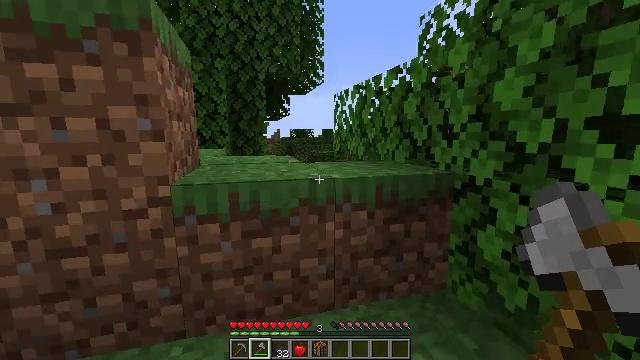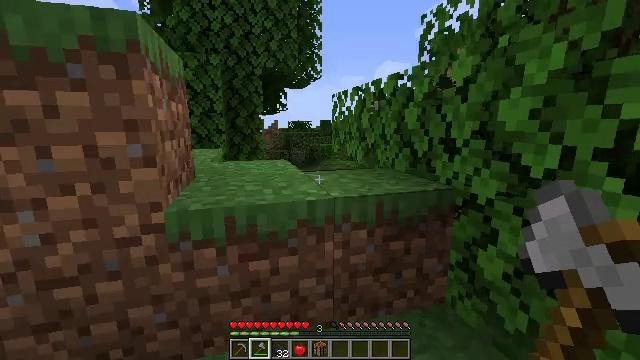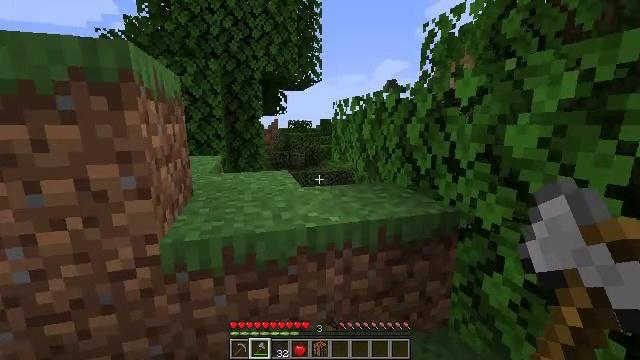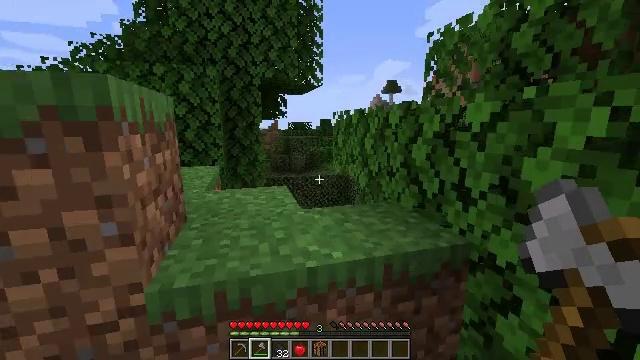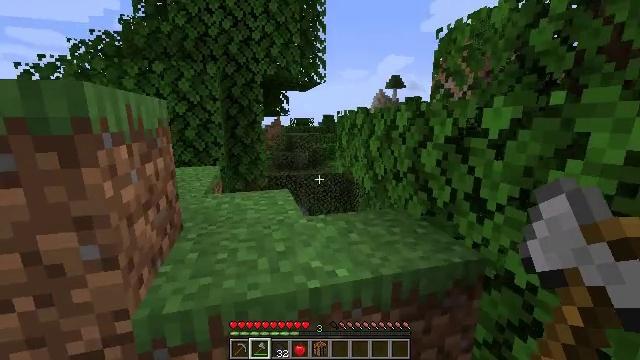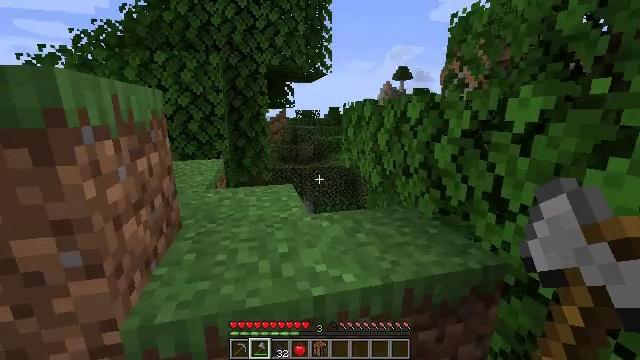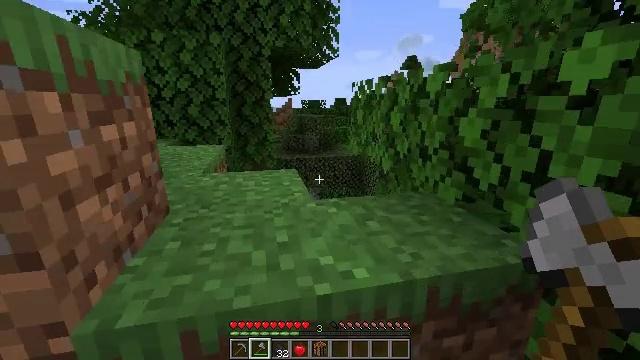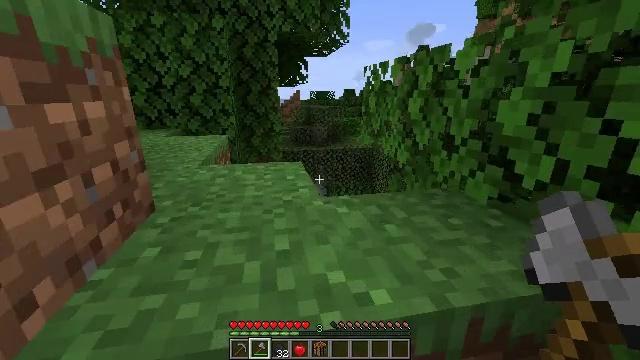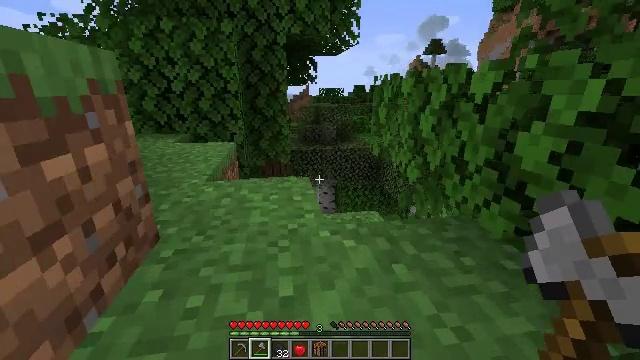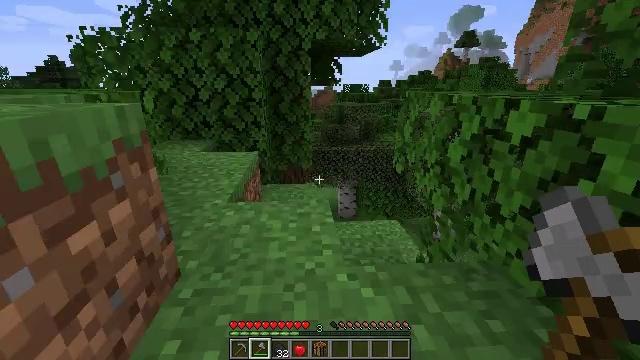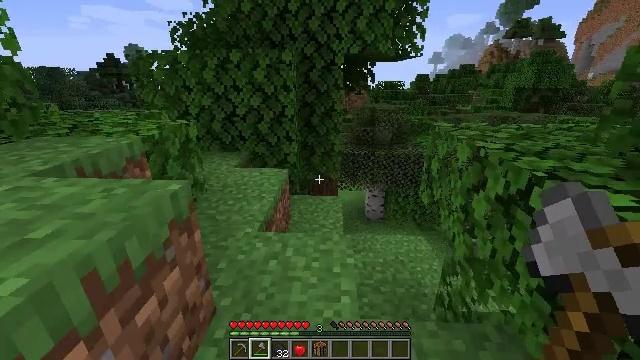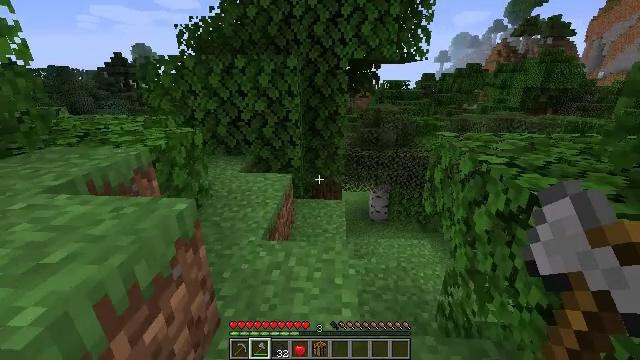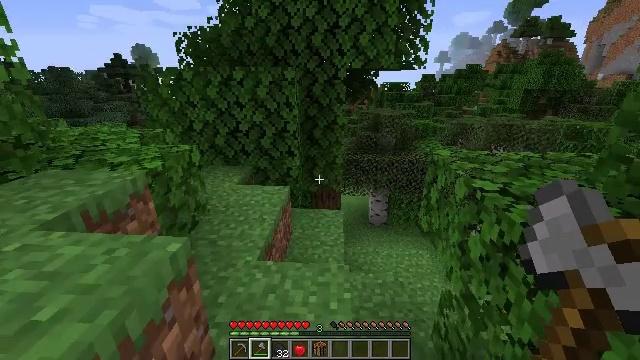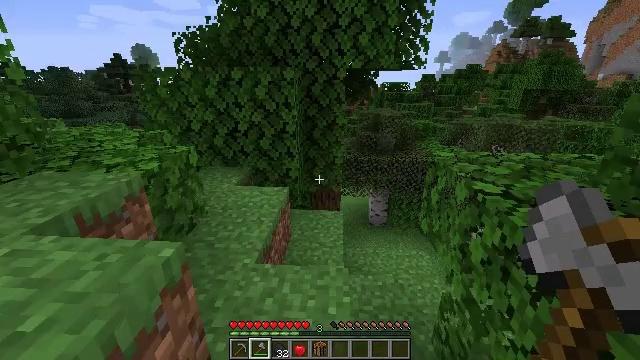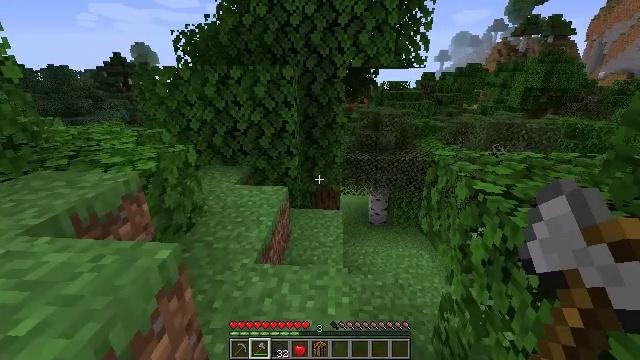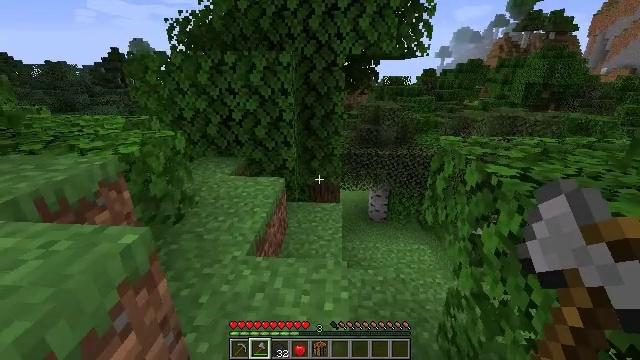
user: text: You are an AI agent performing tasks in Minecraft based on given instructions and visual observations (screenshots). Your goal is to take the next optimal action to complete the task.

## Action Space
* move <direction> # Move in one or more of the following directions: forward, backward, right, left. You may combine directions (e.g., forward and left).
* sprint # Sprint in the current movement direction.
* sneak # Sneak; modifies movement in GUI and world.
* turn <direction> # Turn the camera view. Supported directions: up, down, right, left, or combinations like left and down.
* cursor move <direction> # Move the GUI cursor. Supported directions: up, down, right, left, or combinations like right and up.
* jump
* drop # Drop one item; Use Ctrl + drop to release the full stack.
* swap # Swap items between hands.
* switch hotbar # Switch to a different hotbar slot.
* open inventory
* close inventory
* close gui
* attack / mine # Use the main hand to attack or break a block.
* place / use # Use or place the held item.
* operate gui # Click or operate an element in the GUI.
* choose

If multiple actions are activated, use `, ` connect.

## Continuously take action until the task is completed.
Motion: motion action
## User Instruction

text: Kill aquatic mobs.
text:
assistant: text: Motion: move forward, turn down, jump
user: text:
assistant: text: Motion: move forward, jump
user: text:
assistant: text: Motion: move forward, jump
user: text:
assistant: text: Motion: move forward
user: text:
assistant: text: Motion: move forward, turn left and down
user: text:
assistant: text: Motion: move forward, turn left and down
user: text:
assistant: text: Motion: move forward, turn left and down, jump
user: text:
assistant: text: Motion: move forward, turn left and down, jump
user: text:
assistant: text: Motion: move forward, turn left and down, jump
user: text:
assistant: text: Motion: move forward, turn left and down, jump
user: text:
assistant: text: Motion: move forward, turn left, jump
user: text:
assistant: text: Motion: move forward, jump
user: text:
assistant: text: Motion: move forward, jump
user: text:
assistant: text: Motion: move forward
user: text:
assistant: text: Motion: move forward
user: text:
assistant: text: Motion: move forward
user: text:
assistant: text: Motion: move forward
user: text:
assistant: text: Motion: move forward
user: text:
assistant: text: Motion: move forward and move left
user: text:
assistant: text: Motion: move forward and move left
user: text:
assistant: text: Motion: move forward and move left, turn right and down
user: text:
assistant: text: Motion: move forward and move left, turn right and down
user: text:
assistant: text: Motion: move forward and move left, turn right and down
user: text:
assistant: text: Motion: move forward, turn right
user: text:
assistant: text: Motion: move forward
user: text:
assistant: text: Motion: move forward and move left
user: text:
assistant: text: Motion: move forward and move left
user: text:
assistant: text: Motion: move forward and move left, turn right
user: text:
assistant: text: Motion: move forward, turn right
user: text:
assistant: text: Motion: move forward, turn right